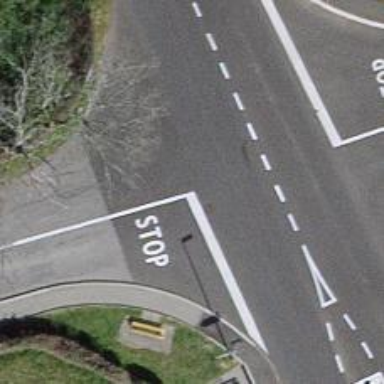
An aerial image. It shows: Stop road.